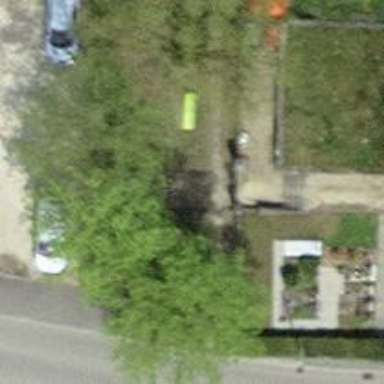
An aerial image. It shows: Bench for seating.